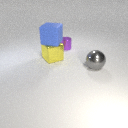
large blue rubber cube above large yellow metal cube